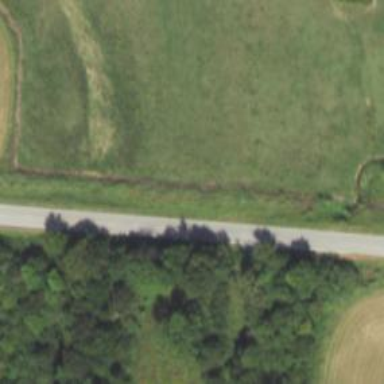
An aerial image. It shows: Tertiary road.